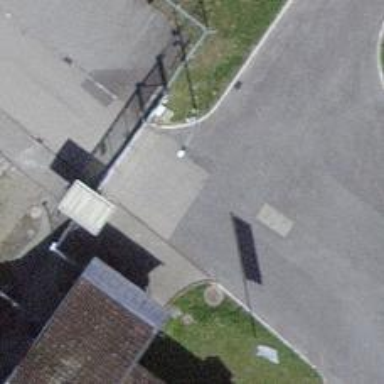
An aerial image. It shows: Gate.